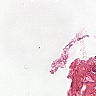
Metastatic tissue present: no